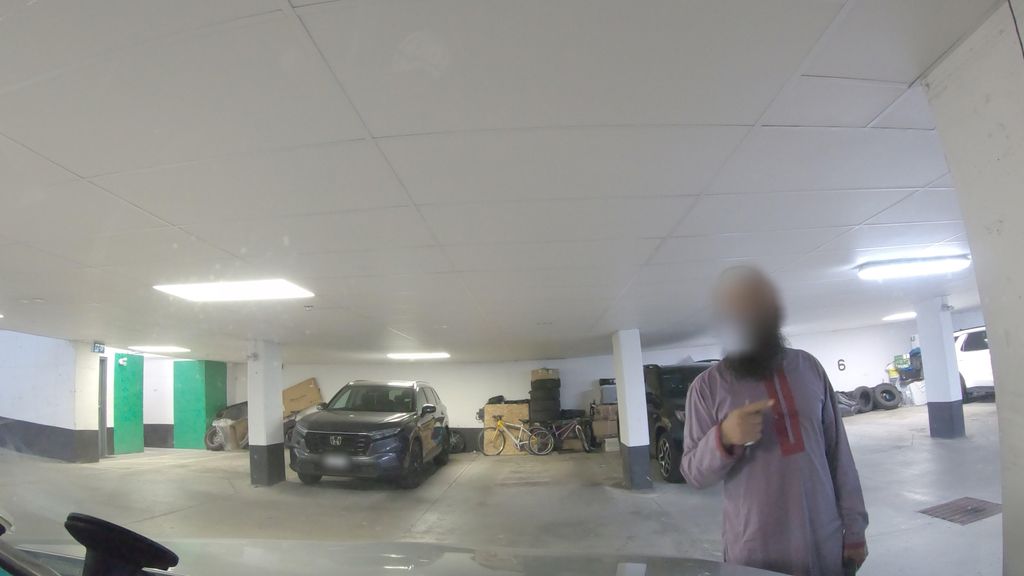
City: toronto